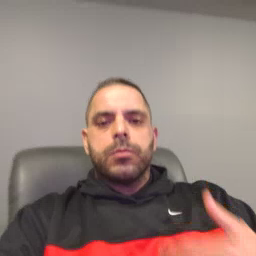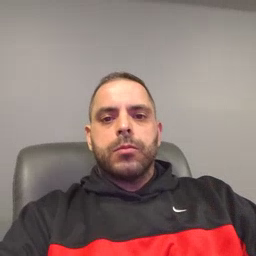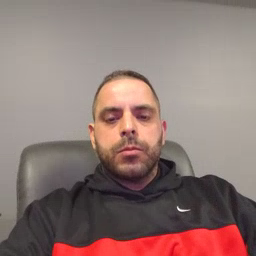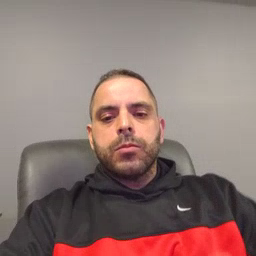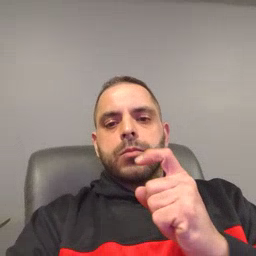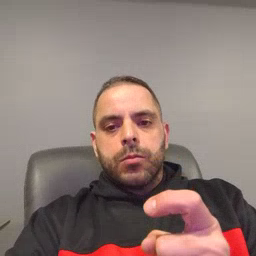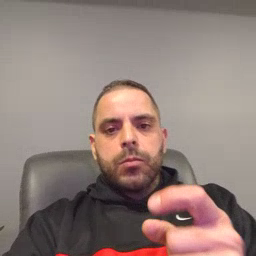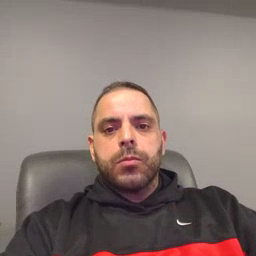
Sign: give